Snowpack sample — Loveland Pass, Silver Plume, Colorado, USA (2/11/26, 12:00 PM MST)
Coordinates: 39.663, -105.886
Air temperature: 35 °F
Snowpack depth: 82 cm
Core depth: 30 cm
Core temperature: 28.4 °F
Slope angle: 13°, slope face: 12°
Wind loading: high
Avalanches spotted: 1
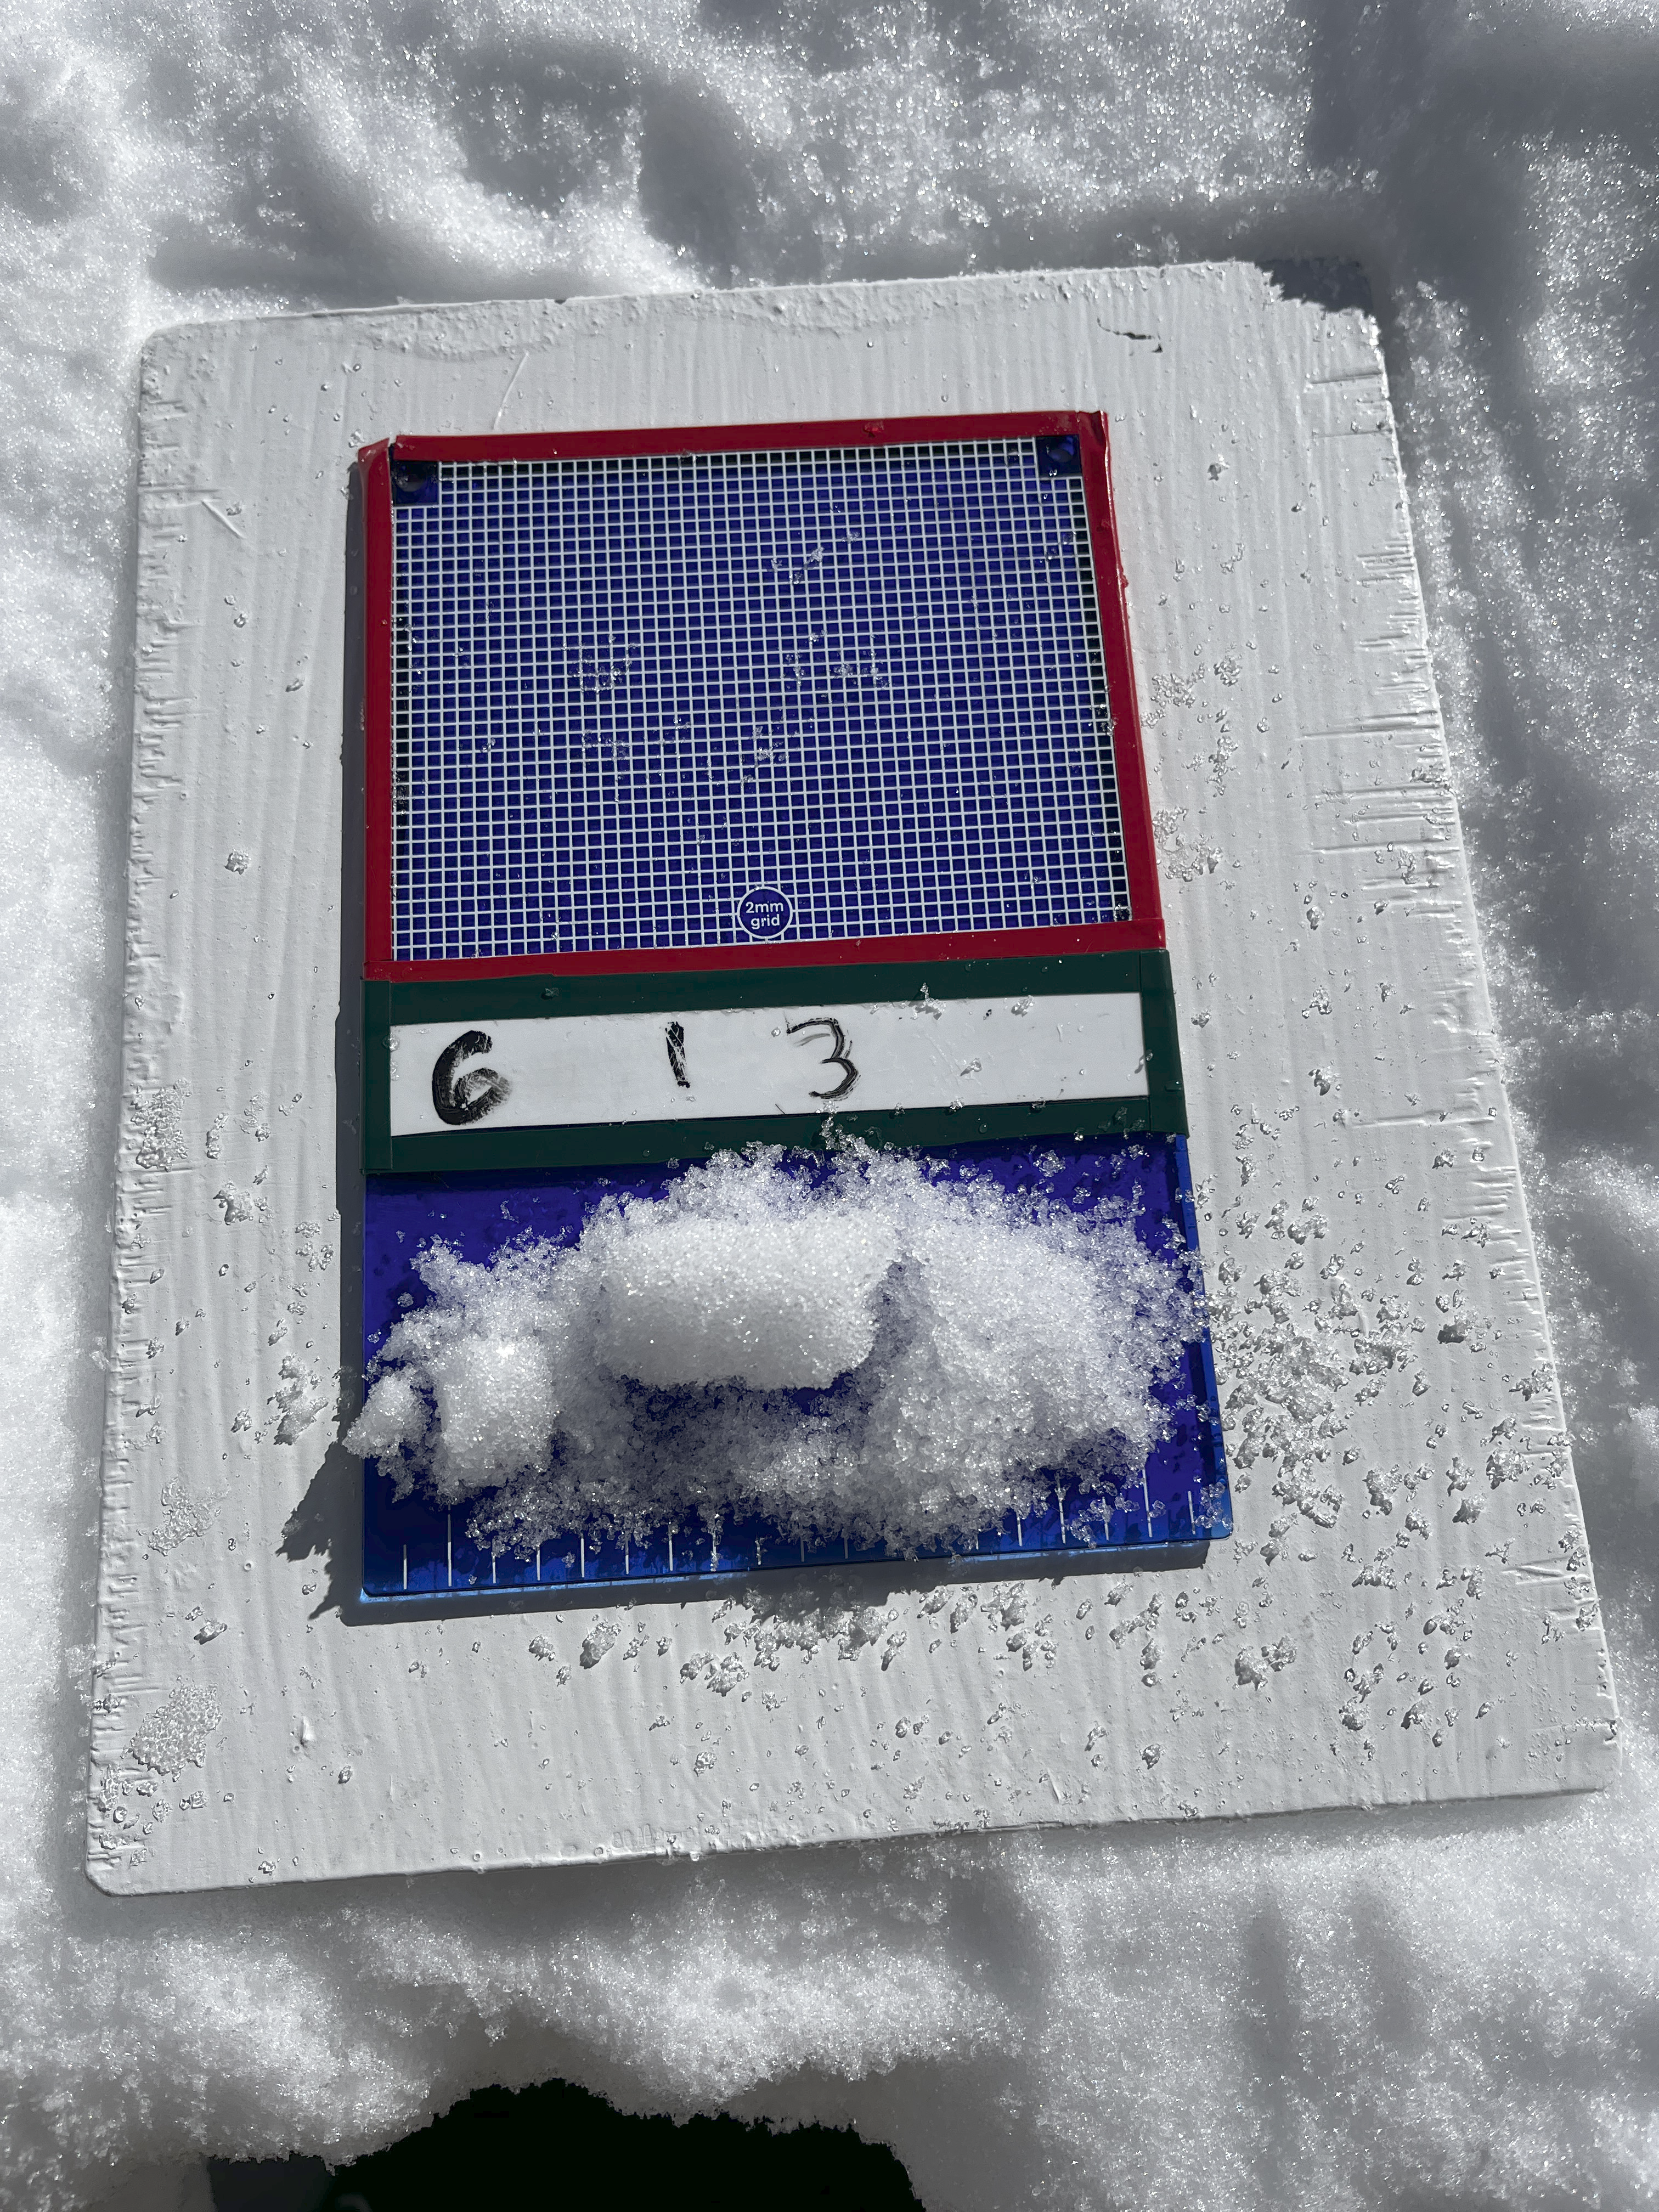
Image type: crystal_card
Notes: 1 small avalanche spotted on the north side of the bowl, lots of wind loading